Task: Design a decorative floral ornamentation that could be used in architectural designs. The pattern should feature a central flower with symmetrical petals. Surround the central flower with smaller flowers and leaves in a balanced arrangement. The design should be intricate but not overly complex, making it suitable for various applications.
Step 734:
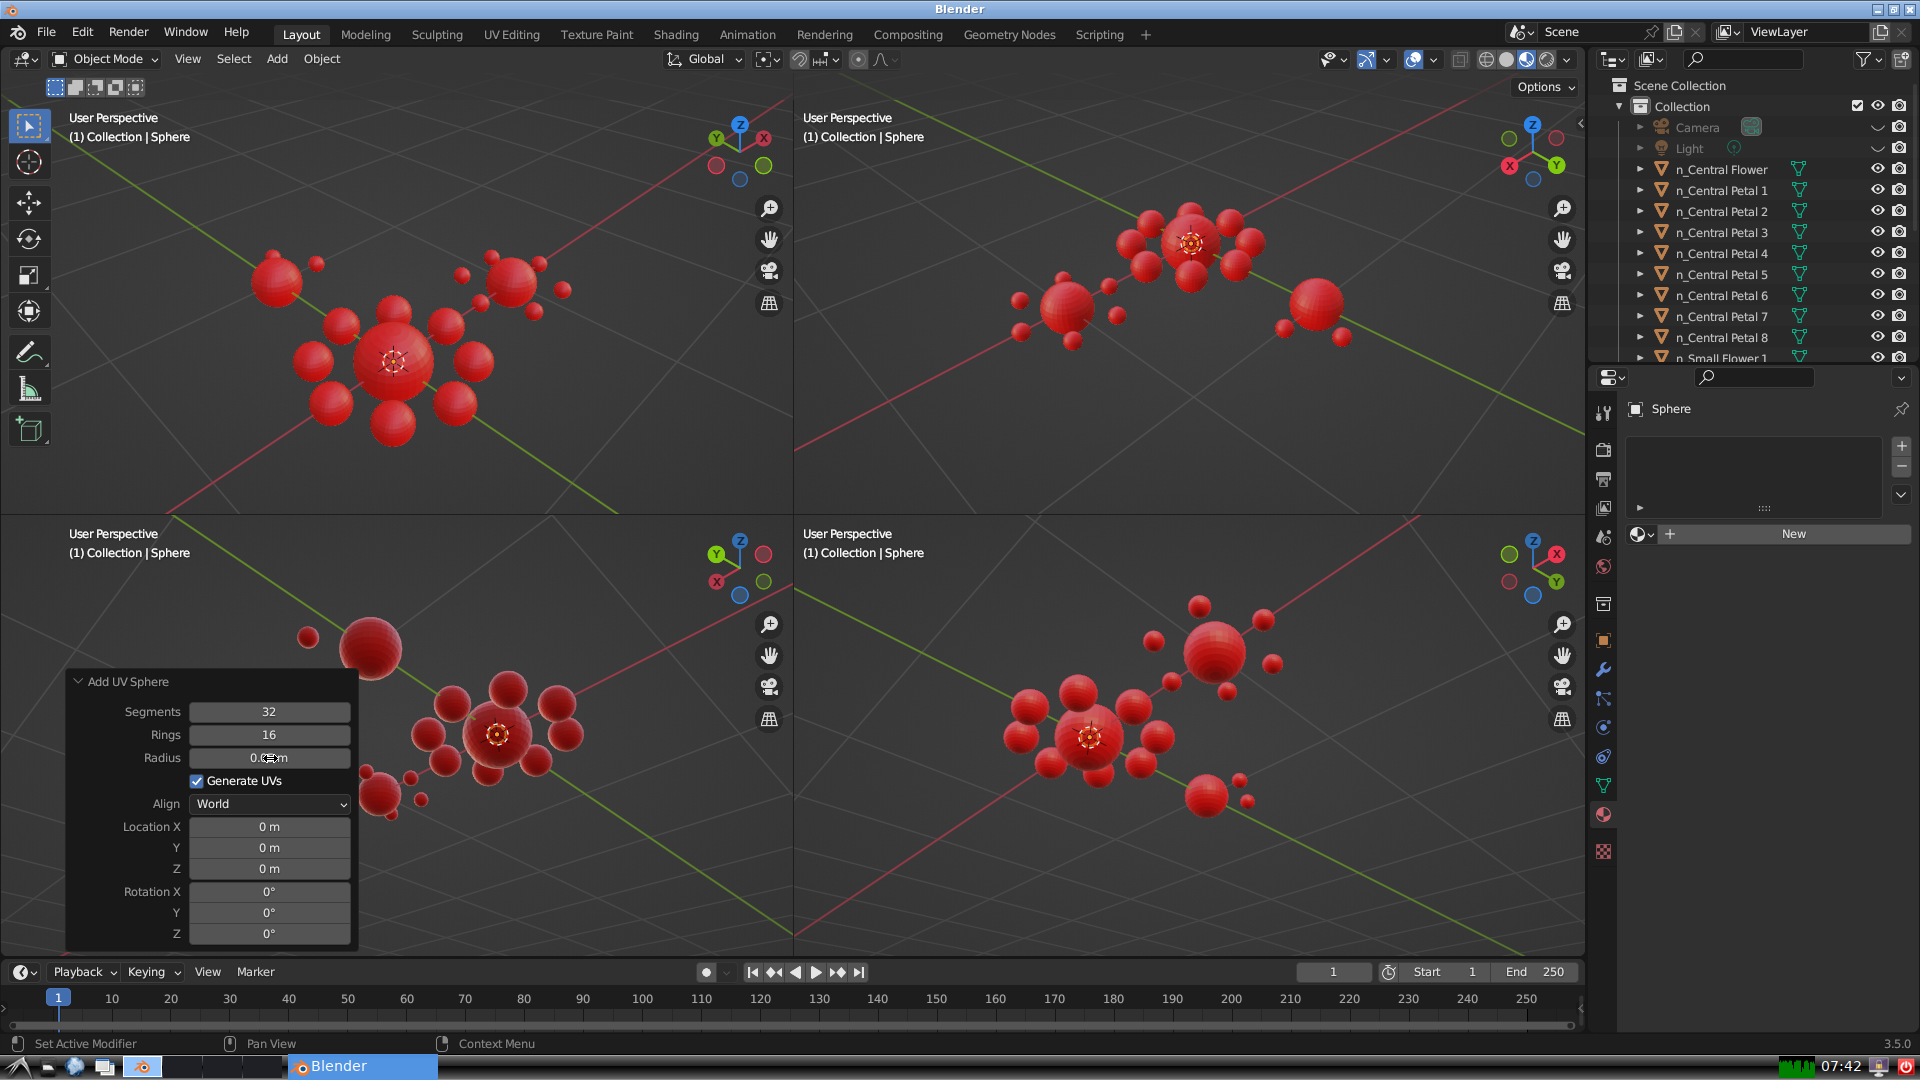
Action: {"mouse_move": [960, 540]}